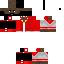
A male human skin with dark skin, wearing brown long hair dressed in a red hoodie and red pants, featuring a closed mouth.